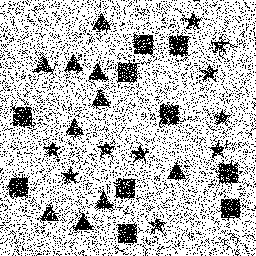
Squares: 10
Triangles: 10
Stars: 10
Total shapes: 30